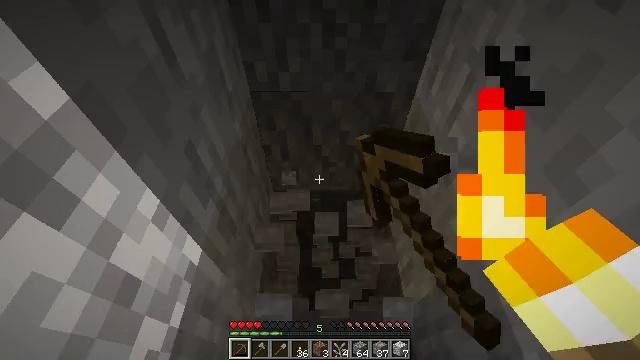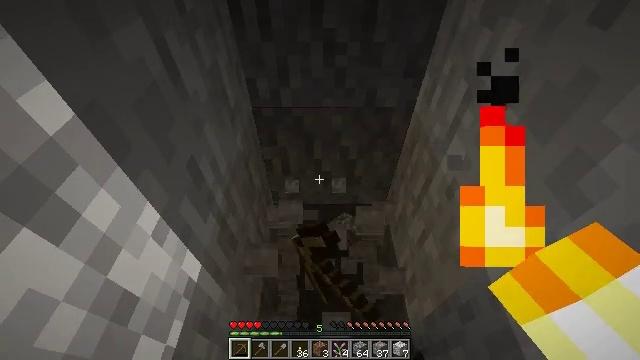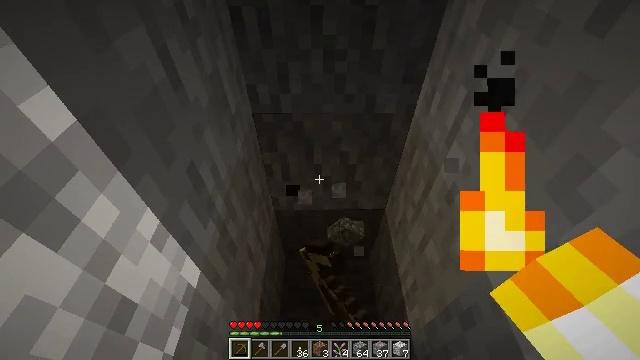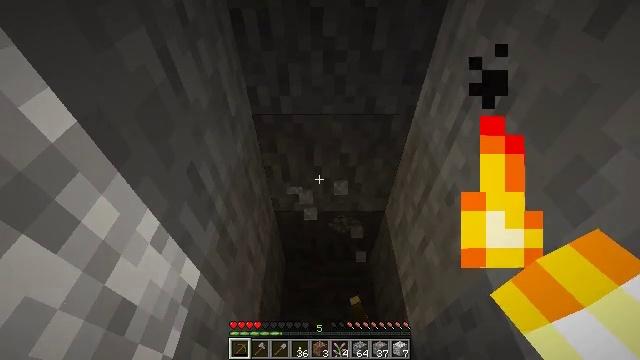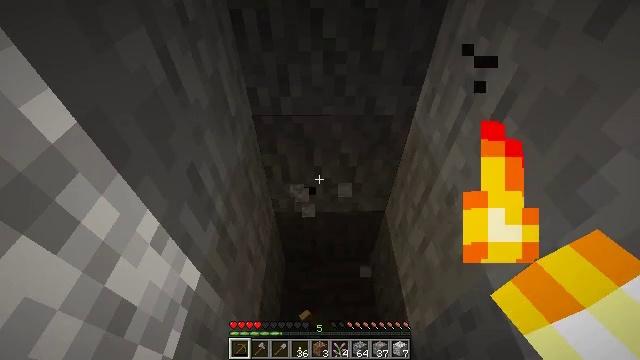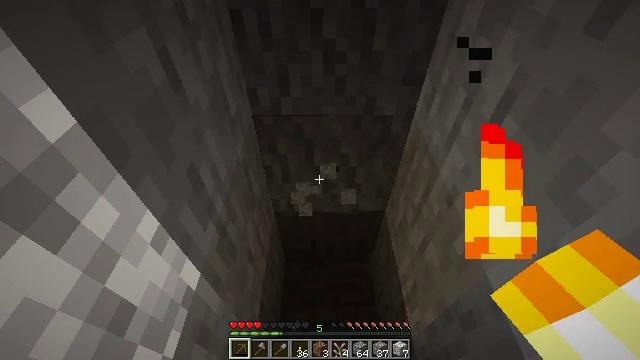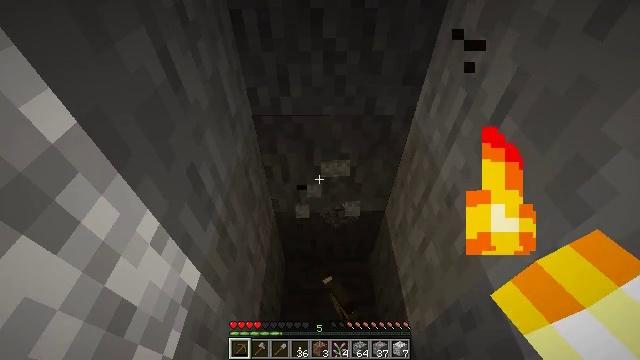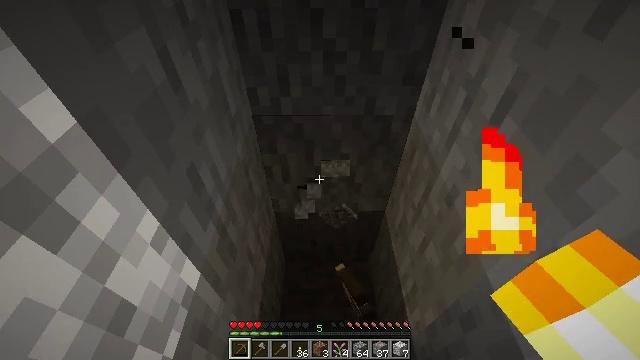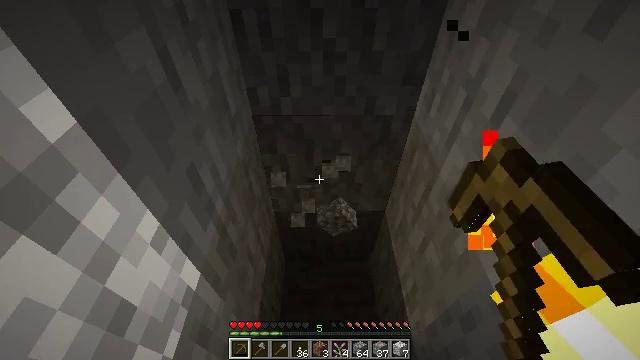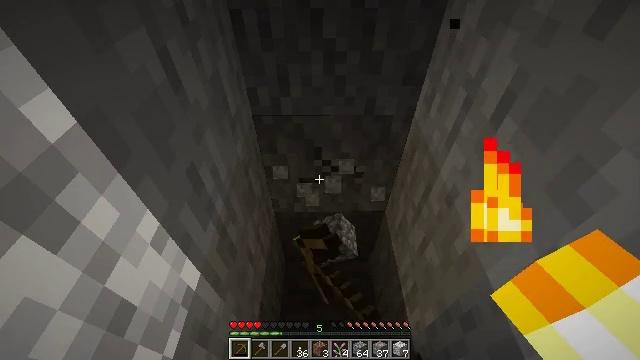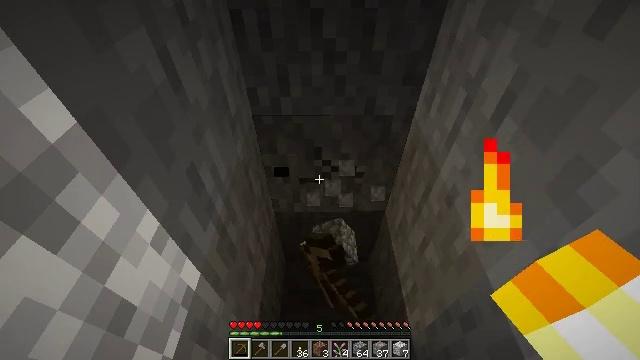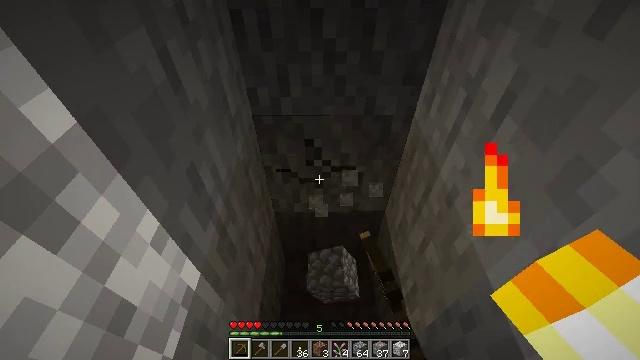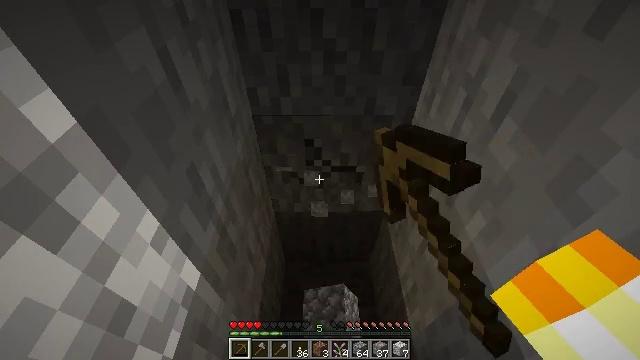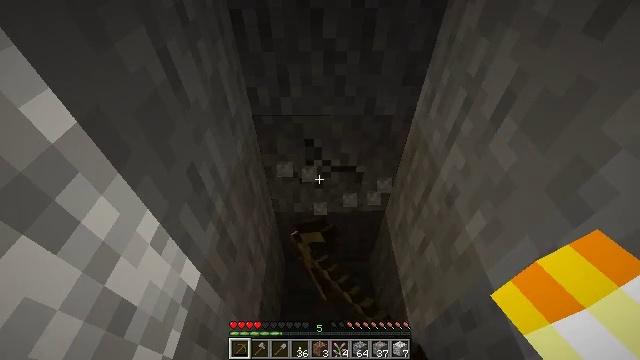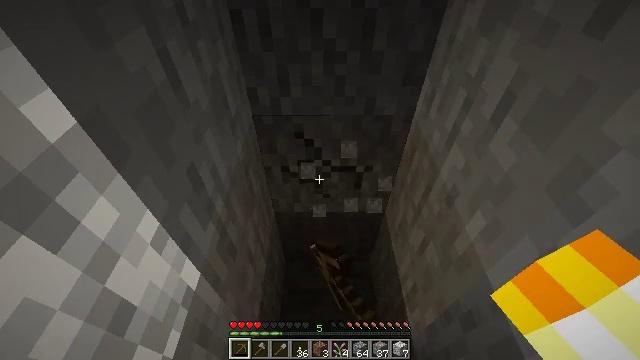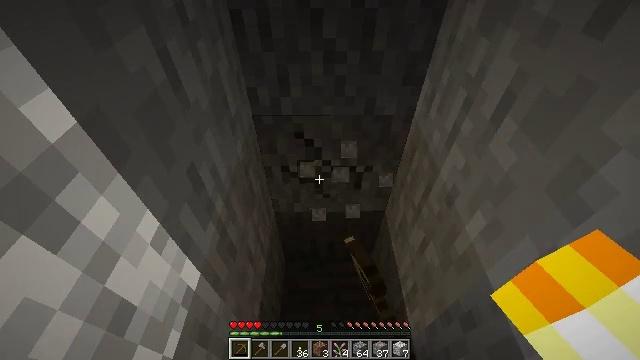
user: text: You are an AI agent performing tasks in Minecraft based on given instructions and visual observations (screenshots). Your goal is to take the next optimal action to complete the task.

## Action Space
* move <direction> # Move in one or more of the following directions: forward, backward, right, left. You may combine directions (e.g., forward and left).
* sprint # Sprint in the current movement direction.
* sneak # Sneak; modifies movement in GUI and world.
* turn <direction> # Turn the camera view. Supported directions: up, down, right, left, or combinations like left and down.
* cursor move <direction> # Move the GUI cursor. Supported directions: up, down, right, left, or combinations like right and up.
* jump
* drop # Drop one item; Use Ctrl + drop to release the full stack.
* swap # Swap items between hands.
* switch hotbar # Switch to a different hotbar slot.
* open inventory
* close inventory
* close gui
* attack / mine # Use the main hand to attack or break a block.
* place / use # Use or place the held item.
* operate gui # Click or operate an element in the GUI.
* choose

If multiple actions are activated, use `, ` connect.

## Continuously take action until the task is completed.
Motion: motion action
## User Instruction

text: Break the andesite to collect it.
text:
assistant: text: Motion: turn up, attack / mine
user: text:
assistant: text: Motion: turn up, attack / mine
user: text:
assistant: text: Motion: attack / mine
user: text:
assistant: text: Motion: attack / mine
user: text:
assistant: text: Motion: attack / mine
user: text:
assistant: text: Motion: attack / mine
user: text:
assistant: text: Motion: attack / mine
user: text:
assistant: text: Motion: attack / mine
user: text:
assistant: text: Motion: attack / mine
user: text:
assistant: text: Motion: attack / mine
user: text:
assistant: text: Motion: attack / mine
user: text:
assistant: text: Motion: attack / mine
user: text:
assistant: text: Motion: attack / mine
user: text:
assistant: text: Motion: attack / mine
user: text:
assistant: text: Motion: attack / mine
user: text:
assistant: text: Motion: attack / mine
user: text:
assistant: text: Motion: attack / mine
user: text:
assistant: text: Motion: attack / mine
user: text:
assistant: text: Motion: attack / mine
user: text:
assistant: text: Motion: attack / mine
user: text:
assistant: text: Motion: attack / mine
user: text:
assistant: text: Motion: attack / mine
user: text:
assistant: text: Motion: attack / mine
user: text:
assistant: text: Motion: attack / mine
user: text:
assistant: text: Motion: attack / mine
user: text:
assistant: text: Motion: attack / mine
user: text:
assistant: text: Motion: attack / mine
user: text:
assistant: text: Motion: attack / mine
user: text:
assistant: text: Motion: attack / mine
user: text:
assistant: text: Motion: attack / mine